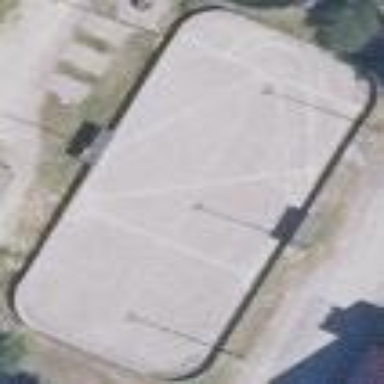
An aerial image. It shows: Soccer pitch with unpaved surface.